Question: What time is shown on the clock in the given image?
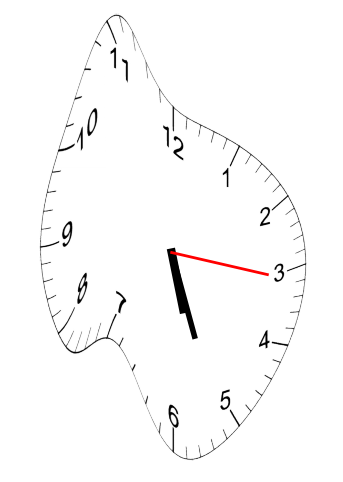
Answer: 05:26:16